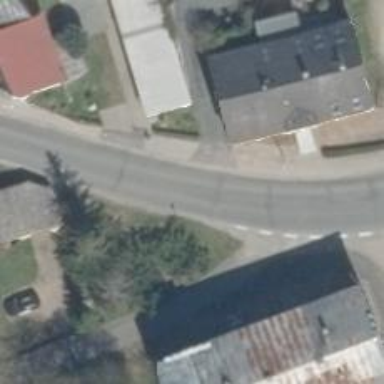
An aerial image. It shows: Secondary road with sidewalk on the left.